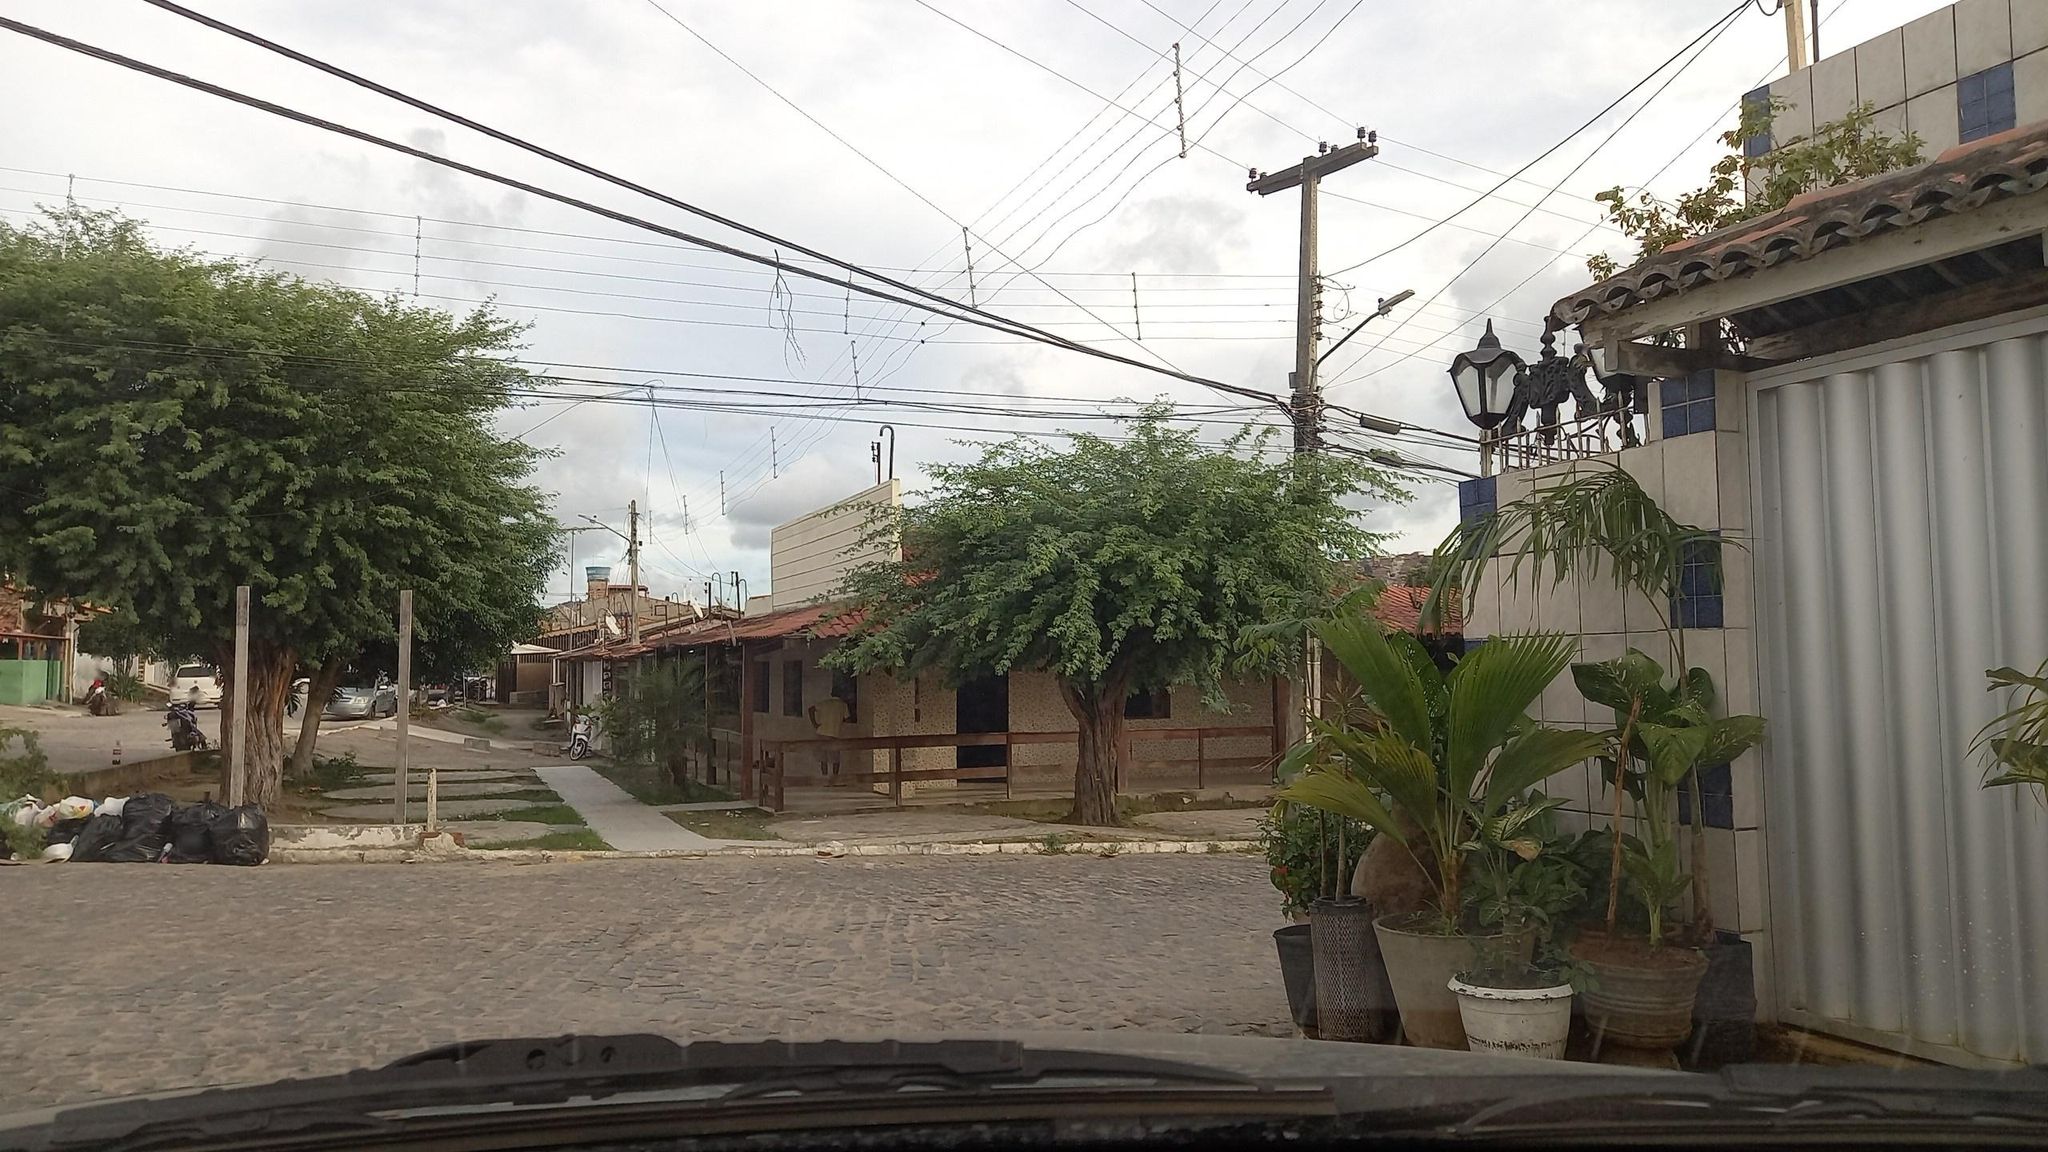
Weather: cloudy
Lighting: day
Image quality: good
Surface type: driving surface
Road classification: residential
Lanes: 2
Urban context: urban centre
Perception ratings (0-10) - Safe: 2.84, Lively: 4.23, Beautiful: 4.8, Boring: 3.02, Depressing: 5.27, Wealthy: 0.97